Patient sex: M
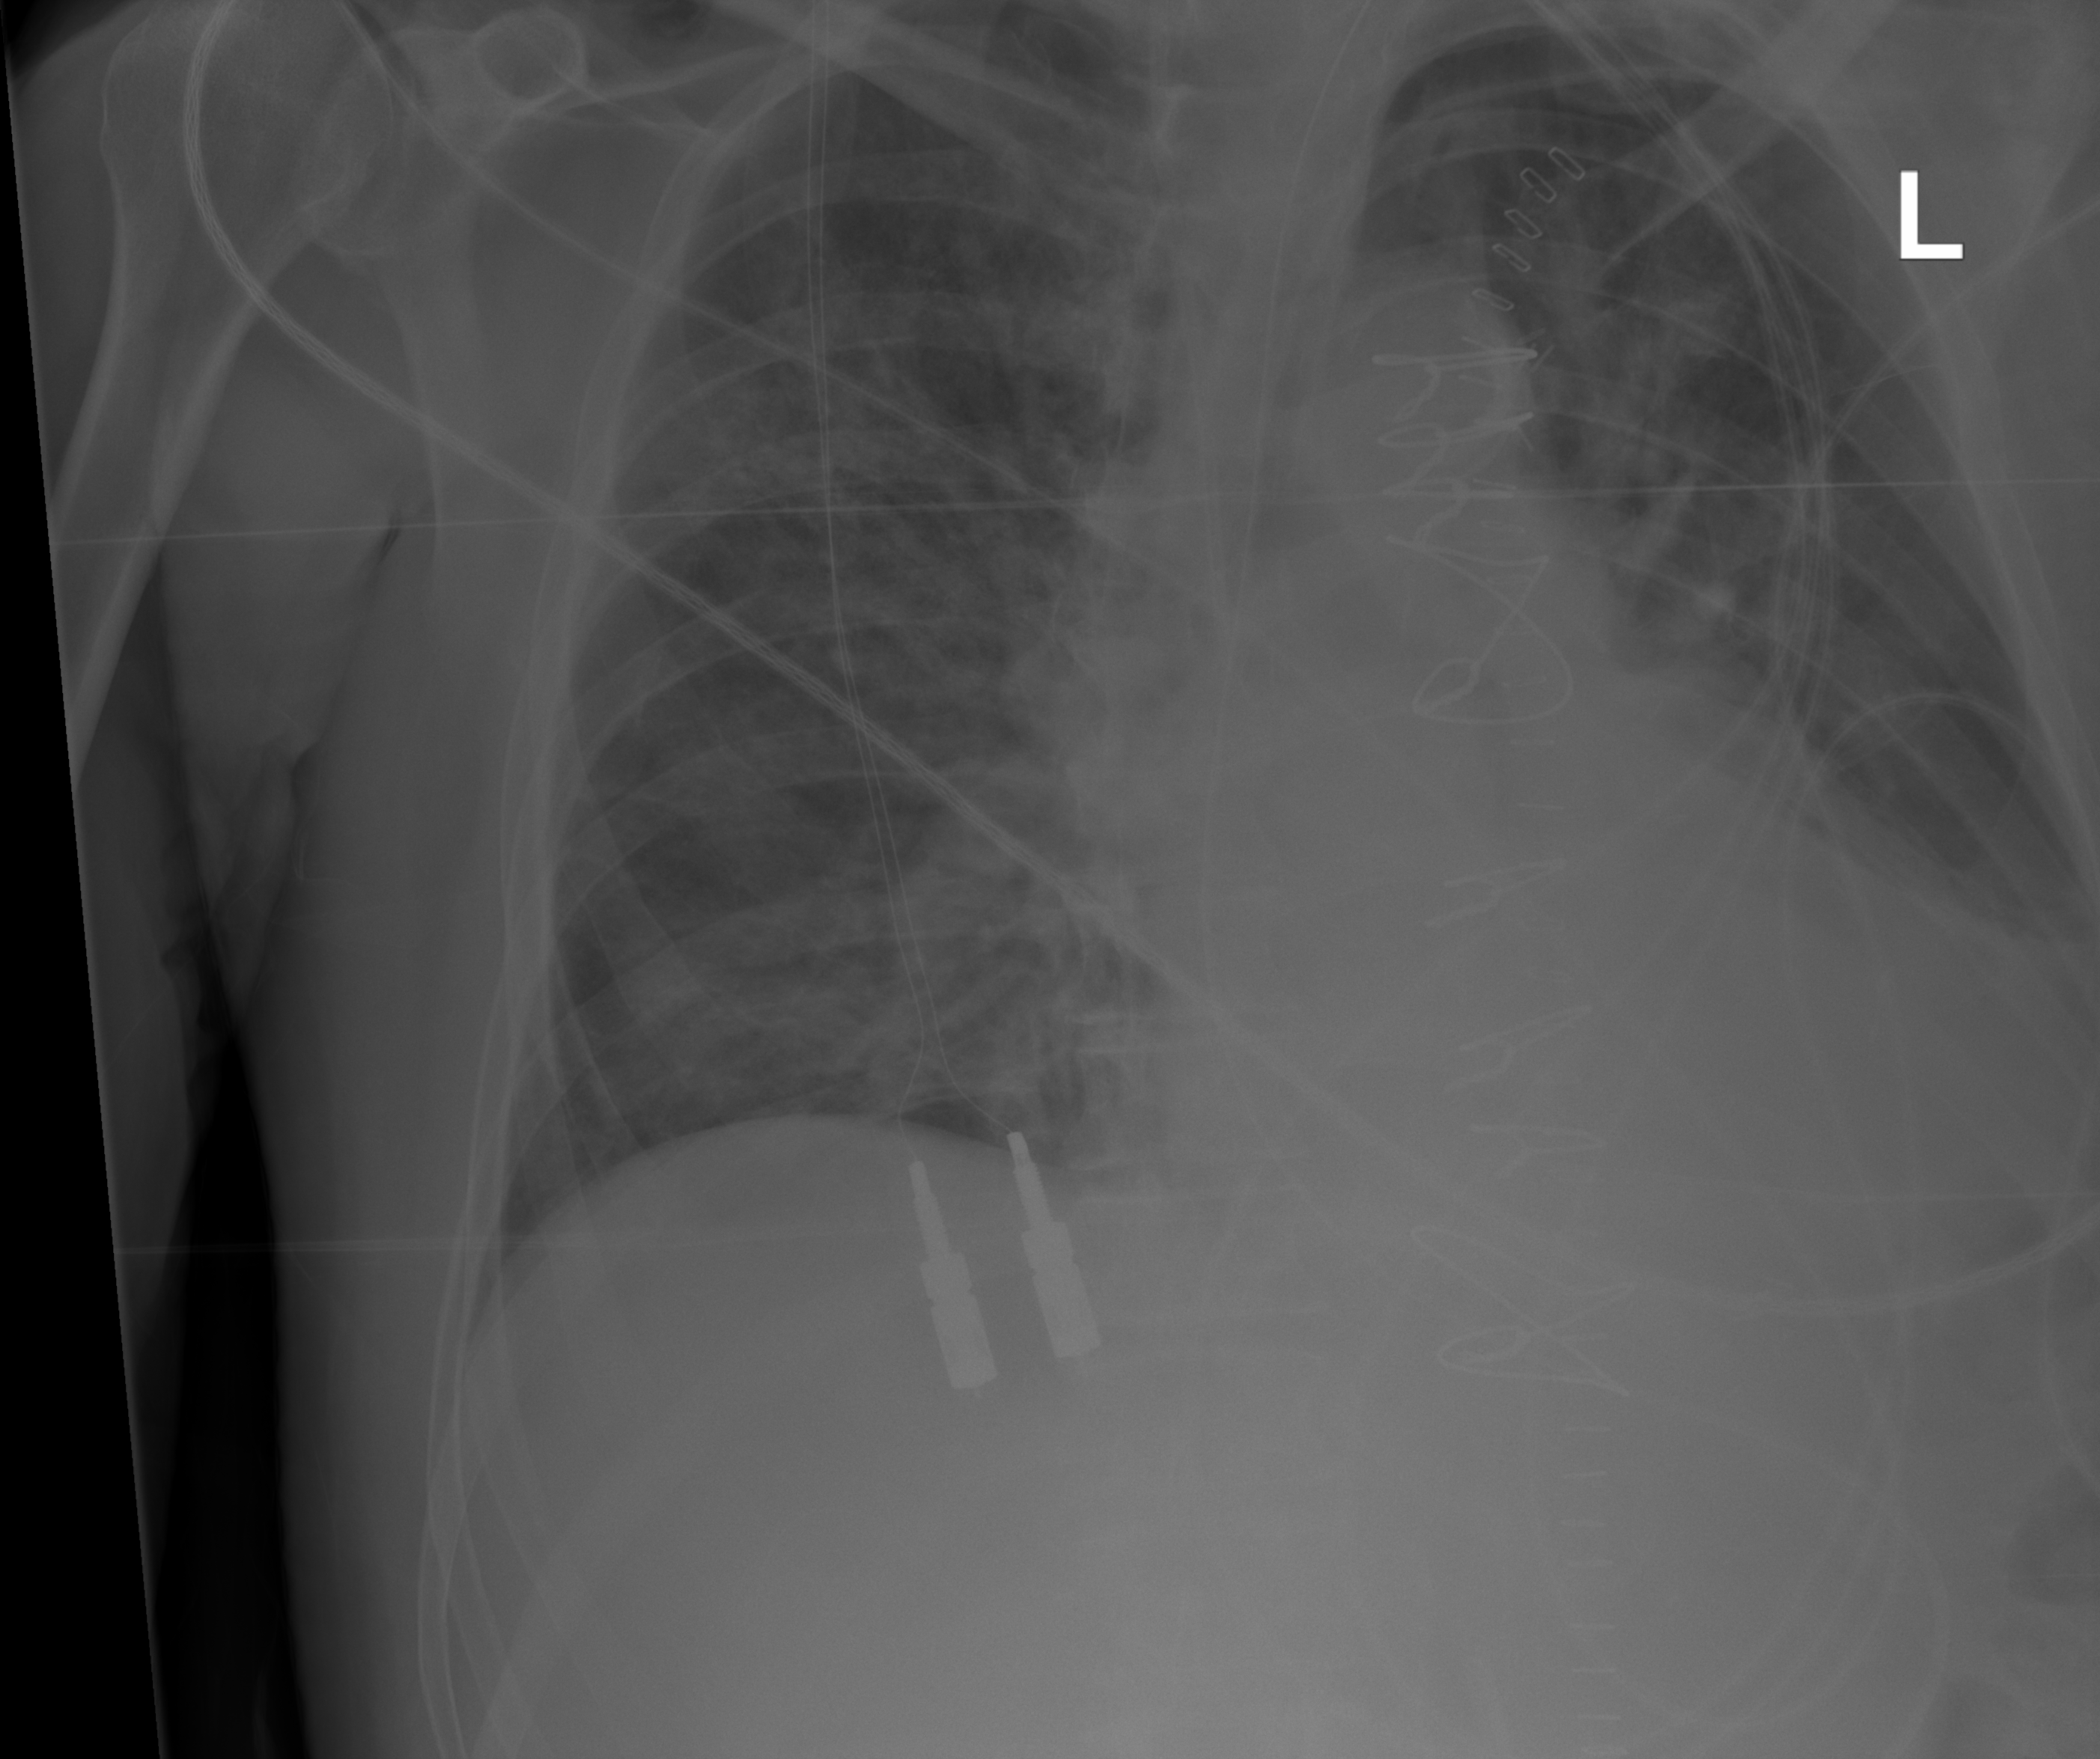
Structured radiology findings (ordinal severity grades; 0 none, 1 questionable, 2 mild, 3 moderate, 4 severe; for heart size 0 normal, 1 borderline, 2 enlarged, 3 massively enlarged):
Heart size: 1
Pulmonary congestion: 0
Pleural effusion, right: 0
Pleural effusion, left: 2
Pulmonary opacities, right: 3
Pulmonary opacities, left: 0
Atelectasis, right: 0
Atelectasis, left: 0